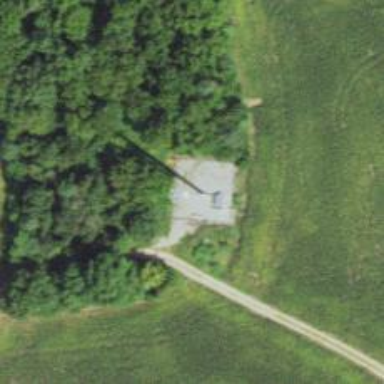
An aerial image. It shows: Man-made mast used for communication purposes.